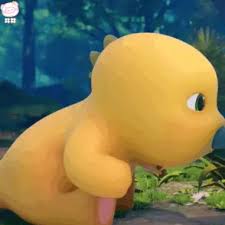
Label: nailong